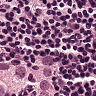
Metastatic tissue present: no